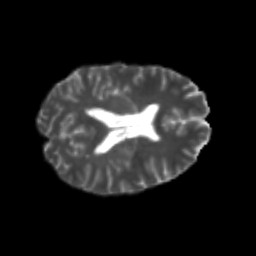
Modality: T2w
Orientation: axial
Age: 22
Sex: female
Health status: healthy
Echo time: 0.074 s